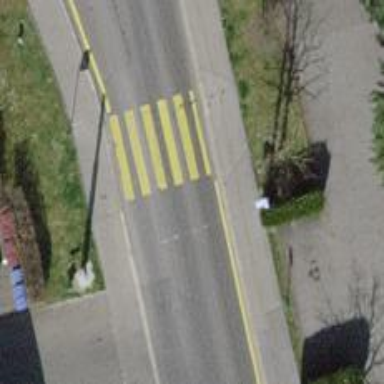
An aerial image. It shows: Marked road crossing.